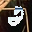
Label: 2